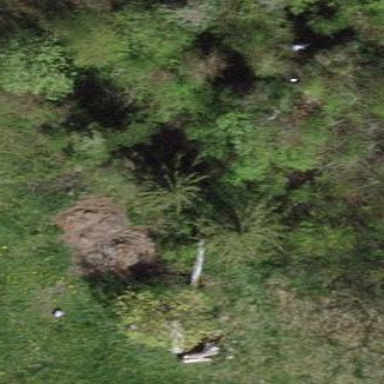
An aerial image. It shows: Mixed woodland with various types of leaves.